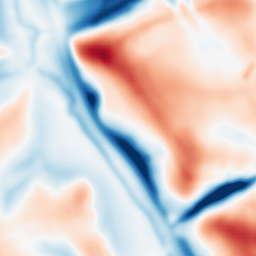
Category: multiscale
Decomposition family: dog
Decomposition parameters: sigma_low: 3
sigma_high: 20
Upsampling method: sinc_hamming
Upsampling parameters: scale: 8
kernel_size: 16
Upsampling scale: 8